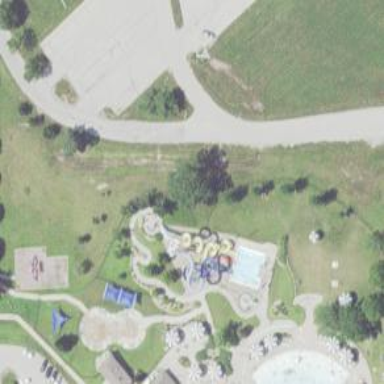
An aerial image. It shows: Water slide attraction.